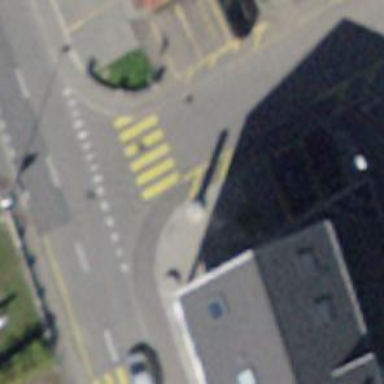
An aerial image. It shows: Bicycle parking area with wall loops for securing bikes.